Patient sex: M
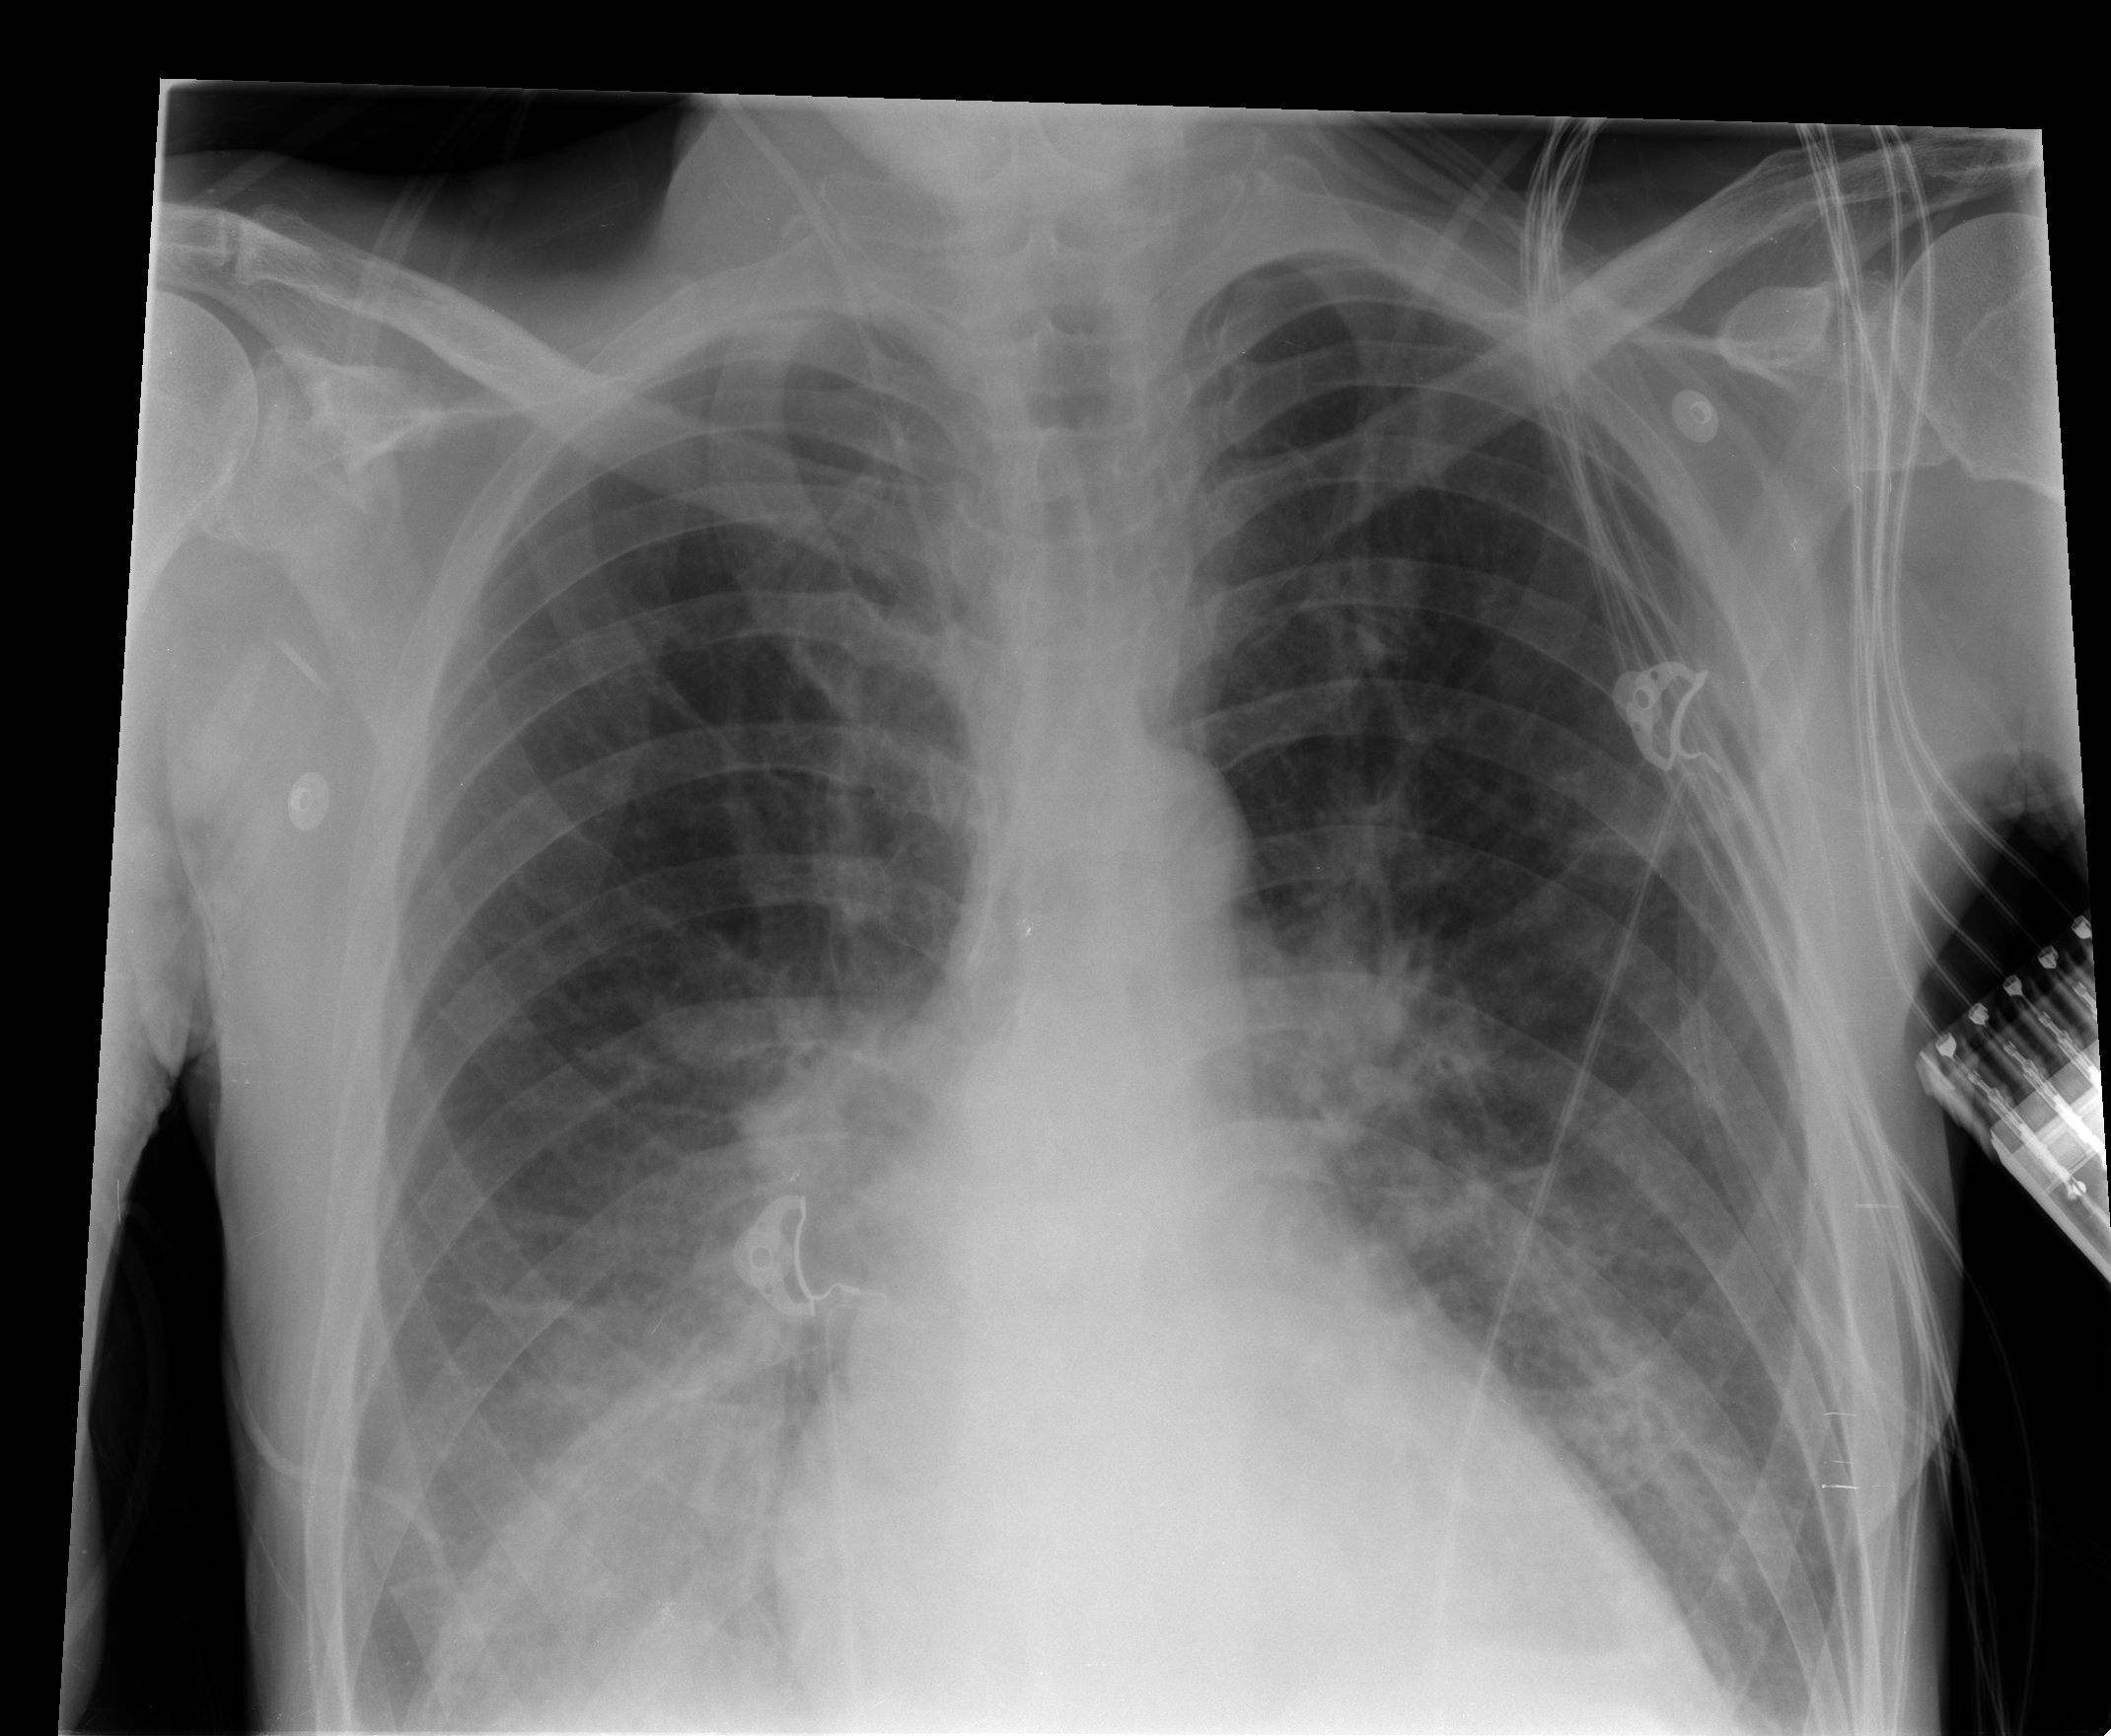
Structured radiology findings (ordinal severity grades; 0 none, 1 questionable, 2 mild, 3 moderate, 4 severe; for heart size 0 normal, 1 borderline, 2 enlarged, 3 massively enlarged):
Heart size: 0
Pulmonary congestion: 2
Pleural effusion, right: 0
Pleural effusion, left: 0
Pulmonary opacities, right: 2
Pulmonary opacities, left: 0
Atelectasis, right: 2
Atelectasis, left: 2